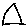
Label: triangle